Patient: sex M, age 31
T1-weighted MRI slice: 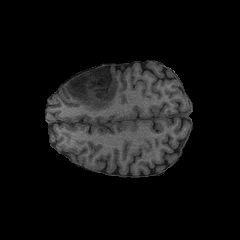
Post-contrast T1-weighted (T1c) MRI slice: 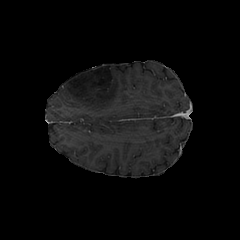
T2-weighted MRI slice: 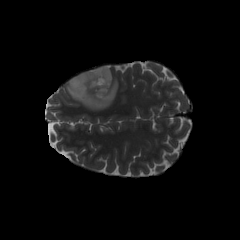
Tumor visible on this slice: yes
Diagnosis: Astrocytoma, IDH-mutant
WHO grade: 2